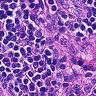
Metastatic tissue present: no